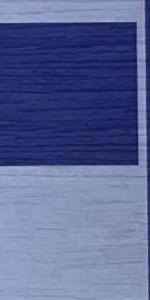
Label: Empty